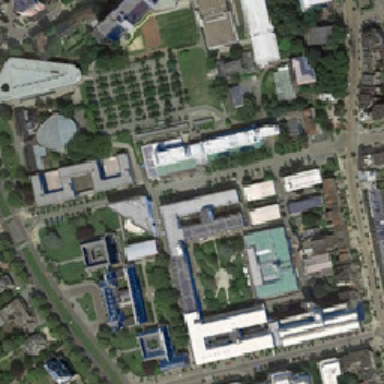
The campus consists of various buildings and amusement parks which are integrated with luxuriant plants .